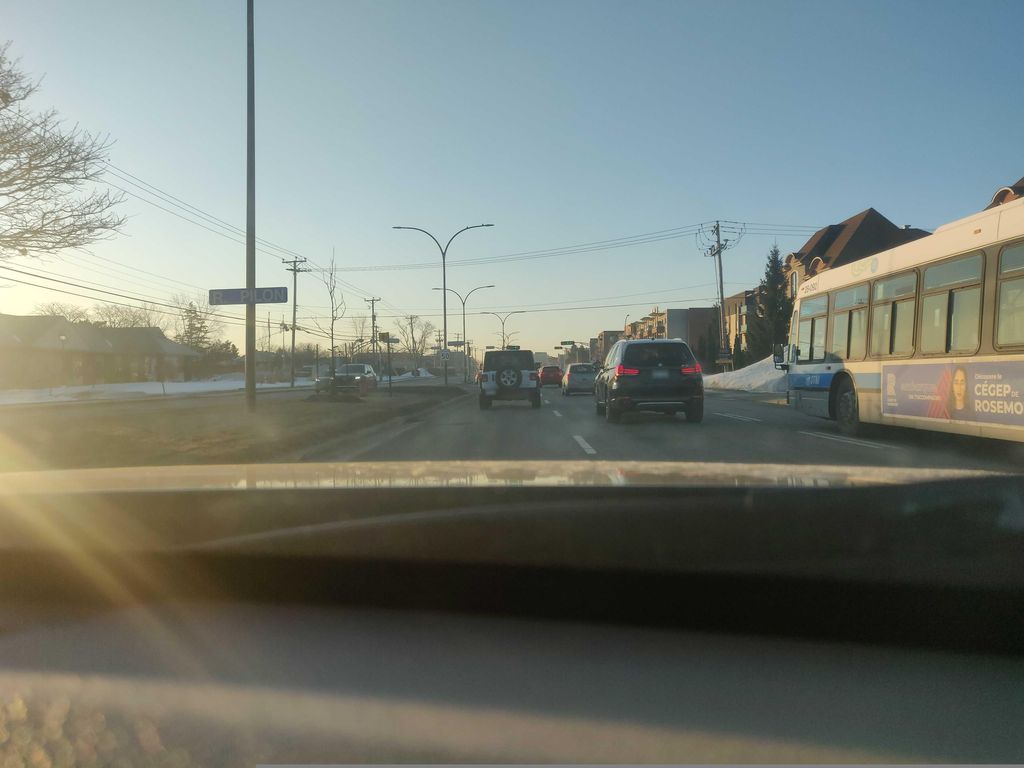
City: montreal